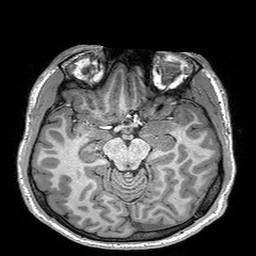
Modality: T1w
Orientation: coronal
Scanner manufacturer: siemens
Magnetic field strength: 3 T
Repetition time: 2.3 s